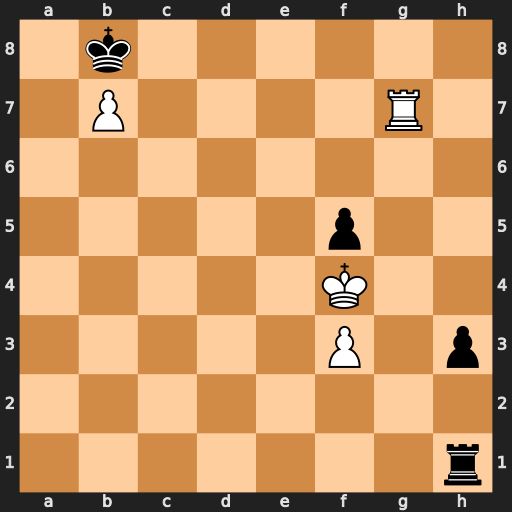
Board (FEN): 1k6/1P4R1/8/5p2/5K2/5P1p/8/7r
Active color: w
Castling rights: -
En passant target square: -
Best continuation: Rh7 h2 Kg3 Rf1 Rxh2